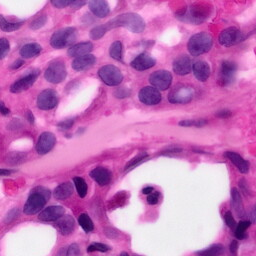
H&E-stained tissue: Pancreatic